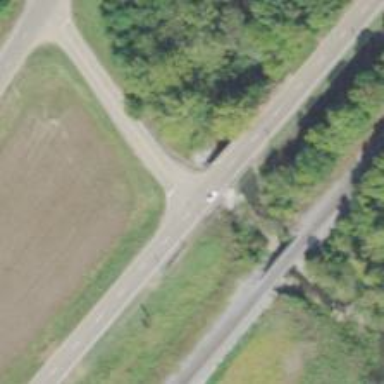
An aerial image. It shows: Asphalt bridge over trunk highway with dual carriageways.